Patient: sex F, age 48
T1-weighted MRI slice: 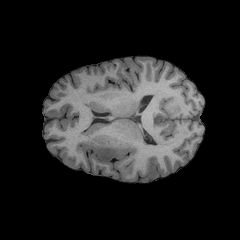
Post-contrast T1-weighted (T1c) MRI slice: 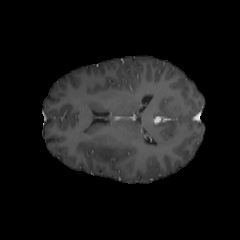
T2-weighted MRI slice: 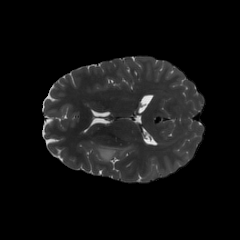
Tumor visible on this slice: yes
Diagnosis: Astrocytoma, IDH-mutant
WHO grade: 2